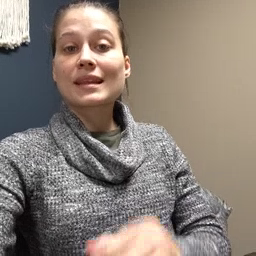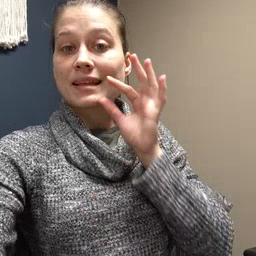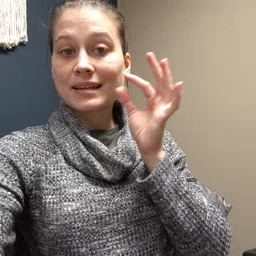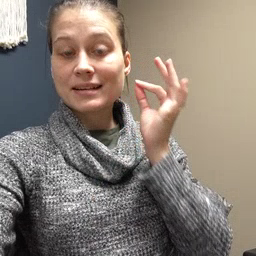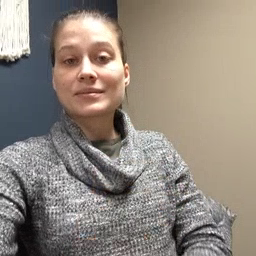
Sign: kitty